Interaction volume radius: 5 \u00c5
Interaction volume height: 20 \u00c5
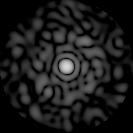
Disorder parameter: 0.8427